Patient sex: F
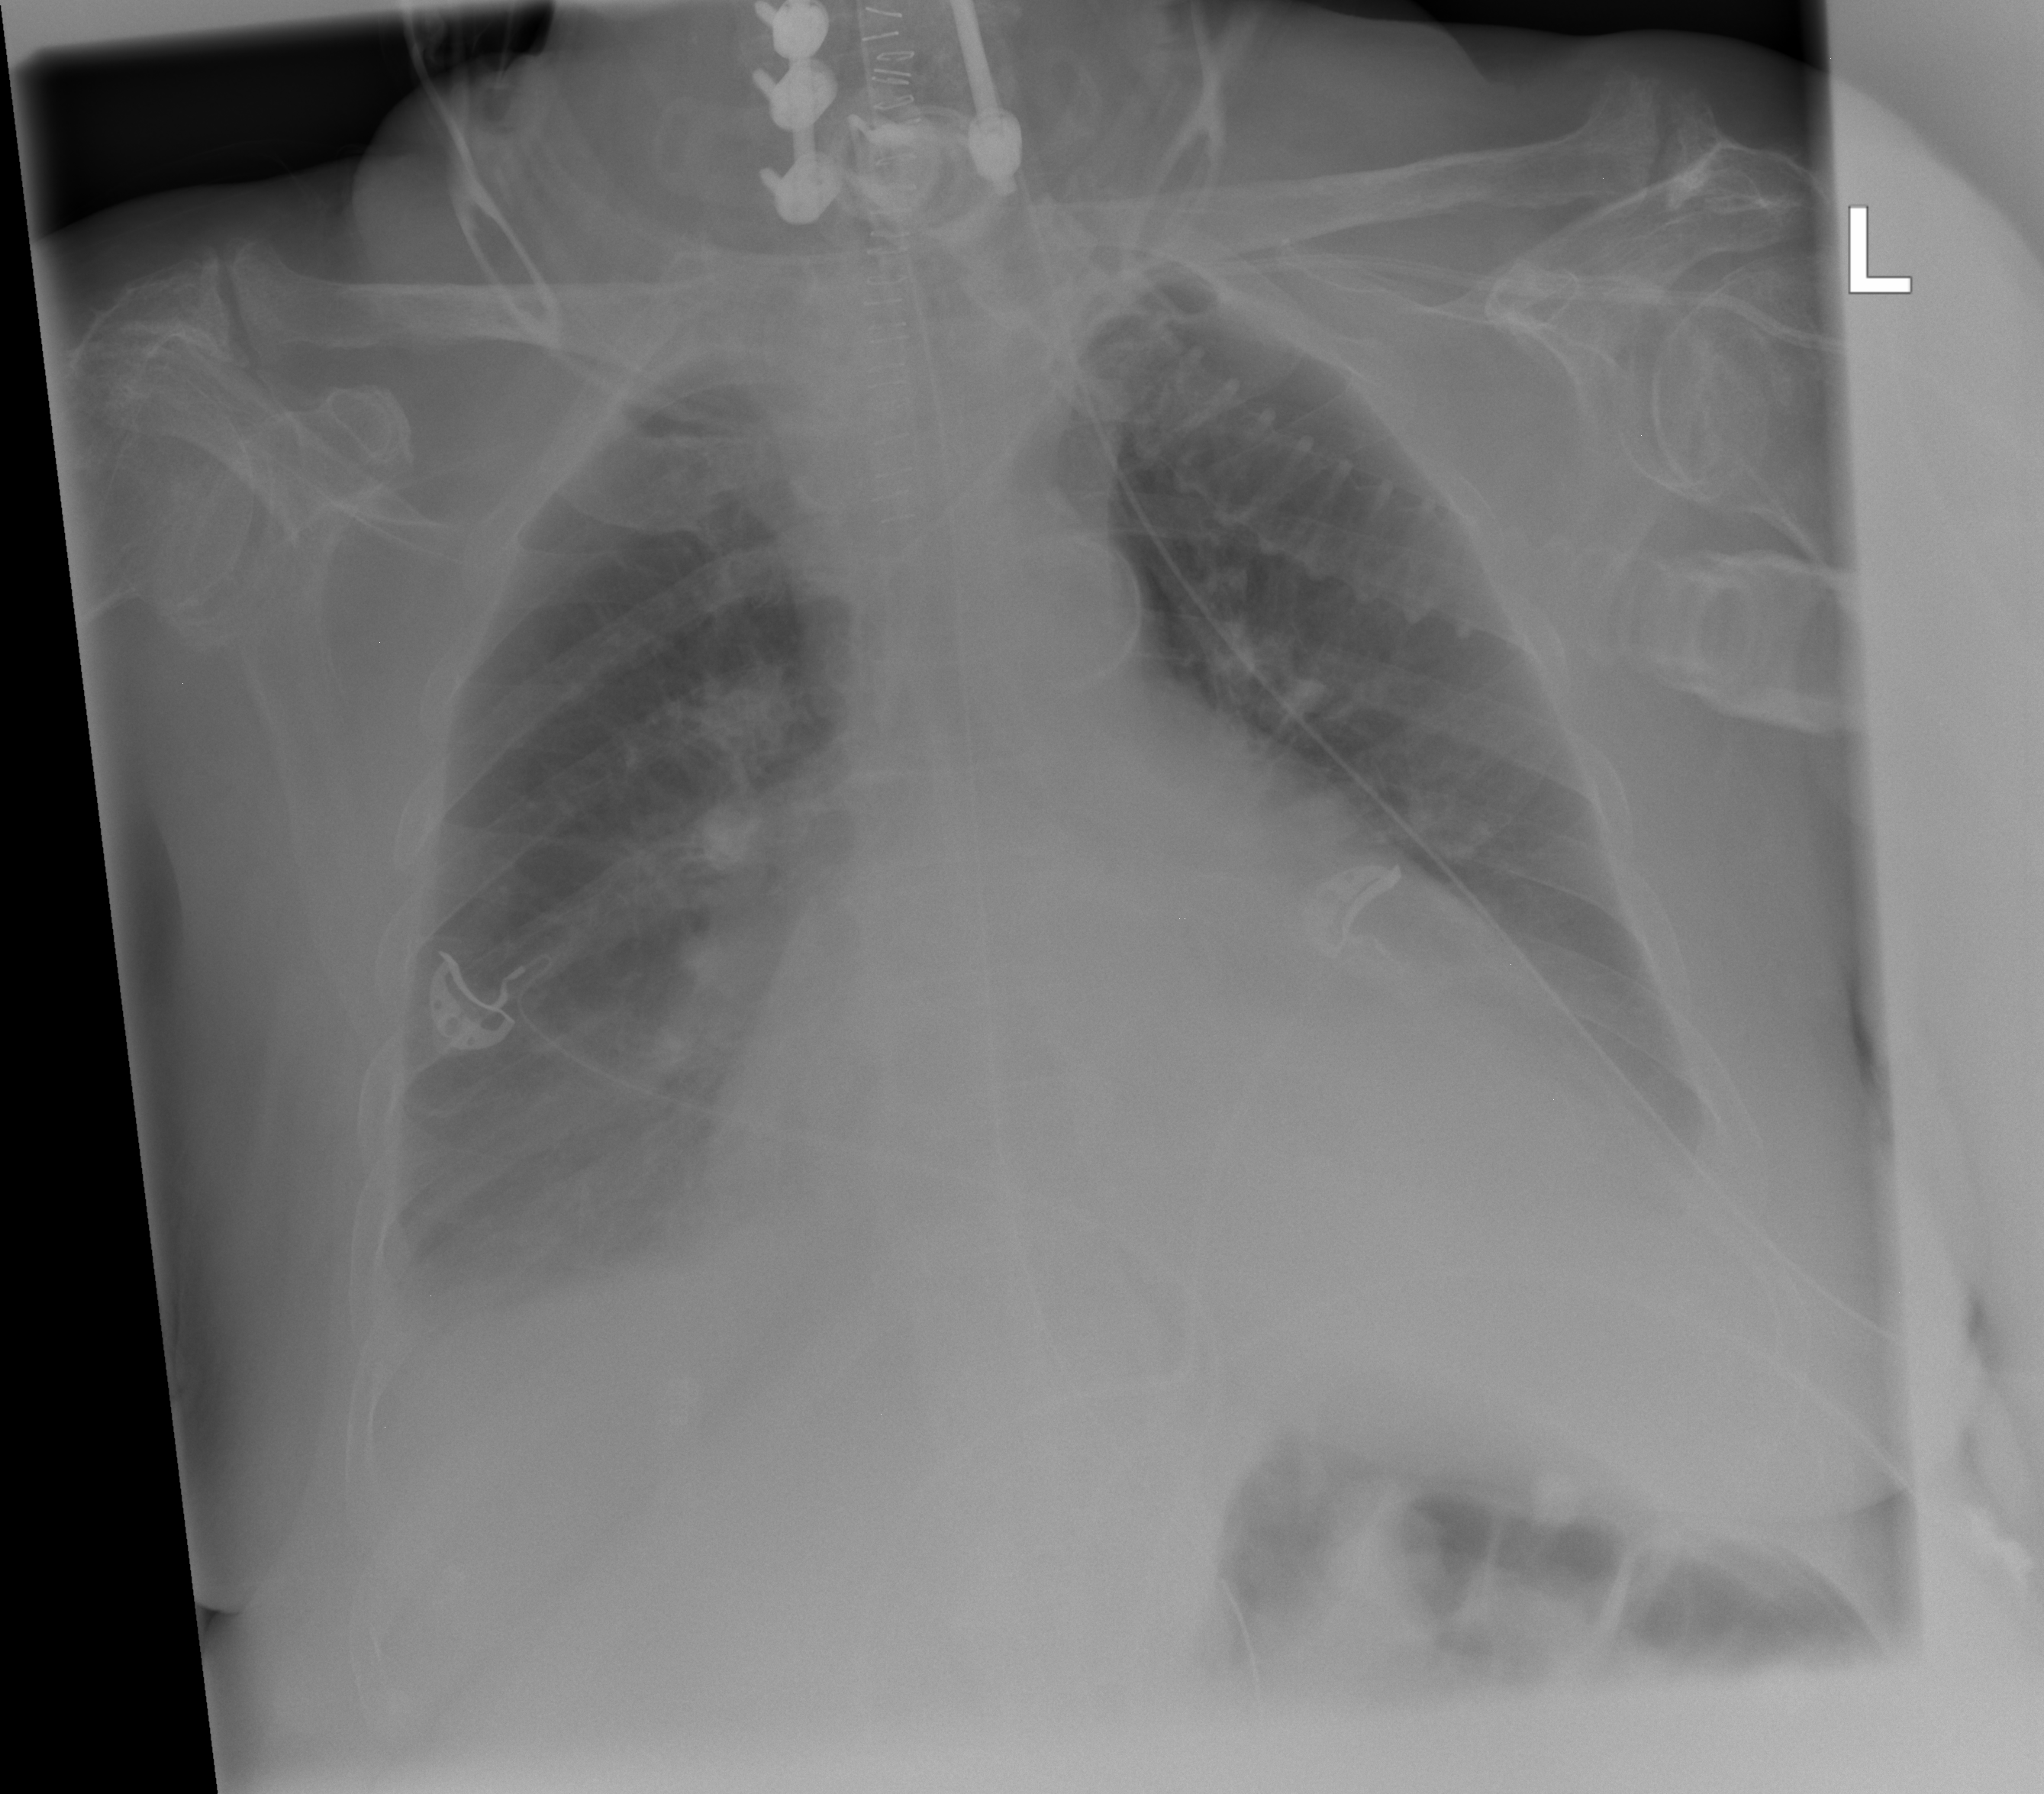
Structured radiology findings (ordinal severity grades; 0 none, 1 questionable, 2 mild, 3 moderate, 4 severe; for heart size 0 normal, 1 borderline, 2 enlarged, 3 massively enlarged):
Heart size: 2
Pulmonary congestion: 1
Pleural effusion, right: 2
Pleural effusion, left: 0
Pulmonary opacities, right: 0
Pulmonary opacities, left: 0
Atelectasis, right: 1
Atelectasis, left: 1